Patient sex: F
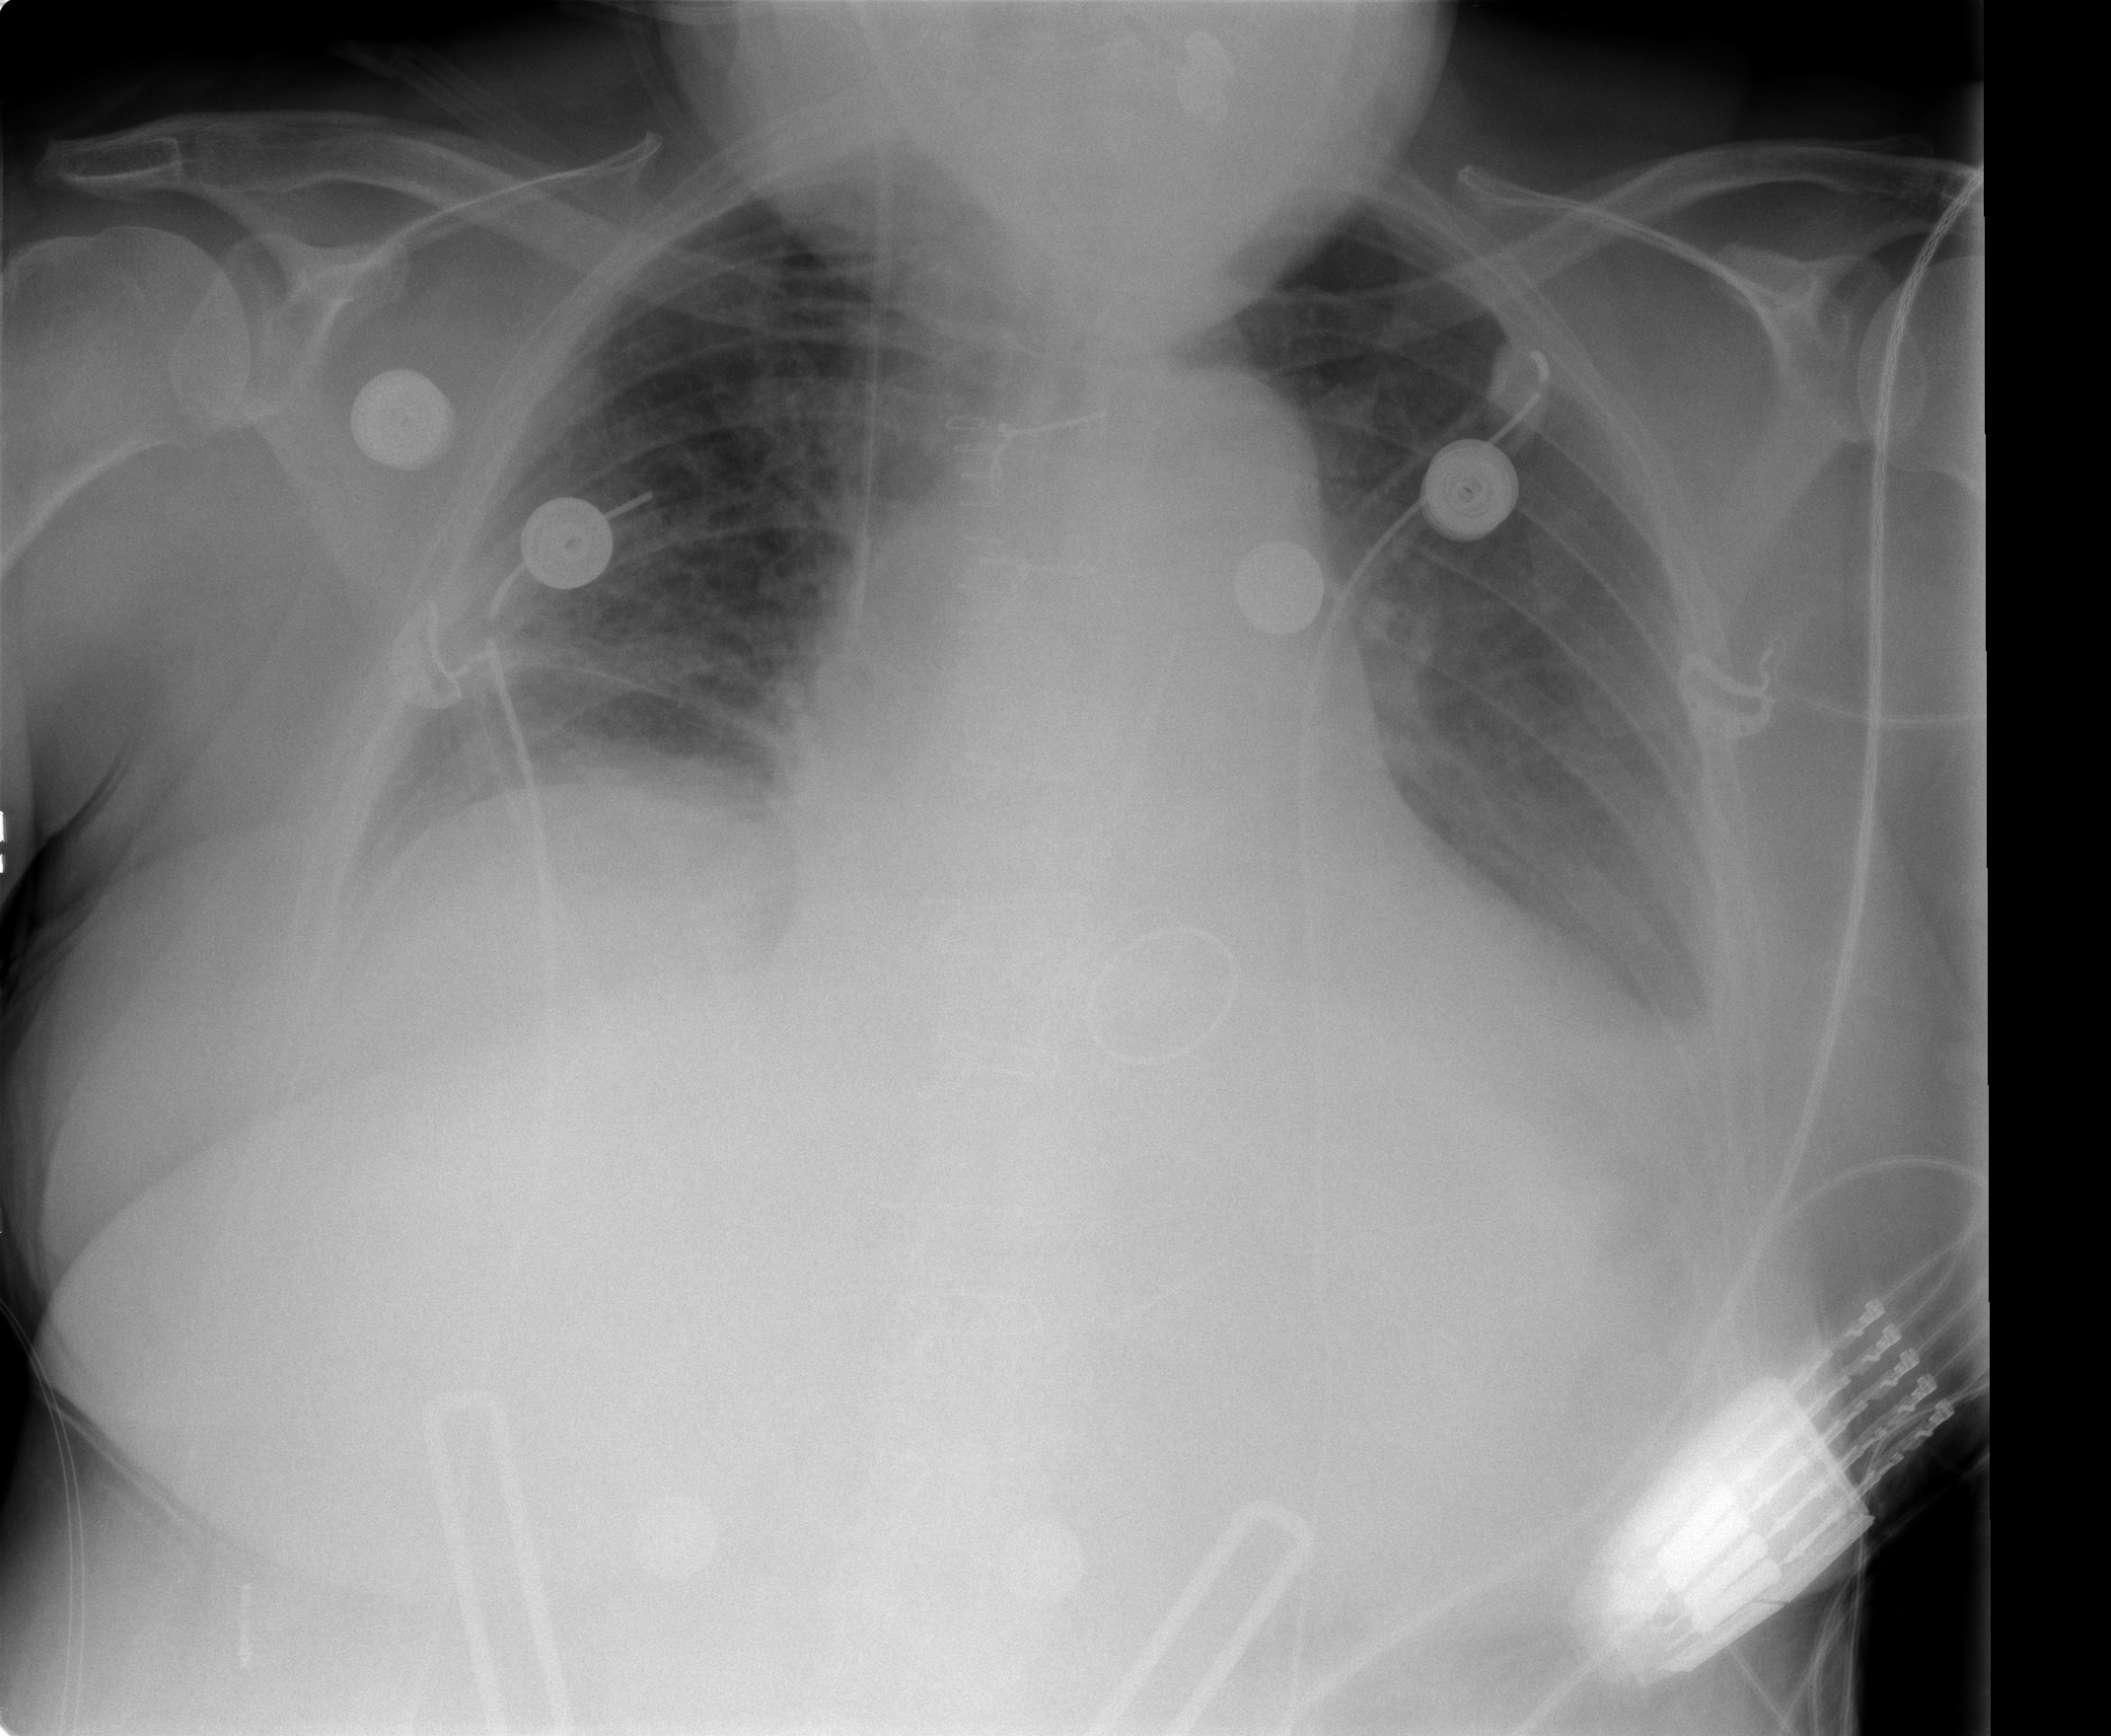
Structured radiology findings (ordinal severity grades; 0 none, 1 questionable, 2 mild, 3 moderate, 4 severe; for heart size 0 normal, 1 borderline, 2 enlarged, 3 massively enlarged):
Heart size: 0
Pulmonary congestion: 0
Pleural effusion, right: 2
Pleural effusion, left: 2
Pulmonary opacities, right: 0
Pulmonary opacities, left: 0
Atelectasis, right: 2
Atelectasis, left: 0